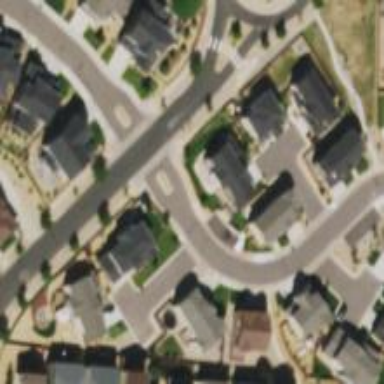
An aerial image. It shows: Alley classified as service road.